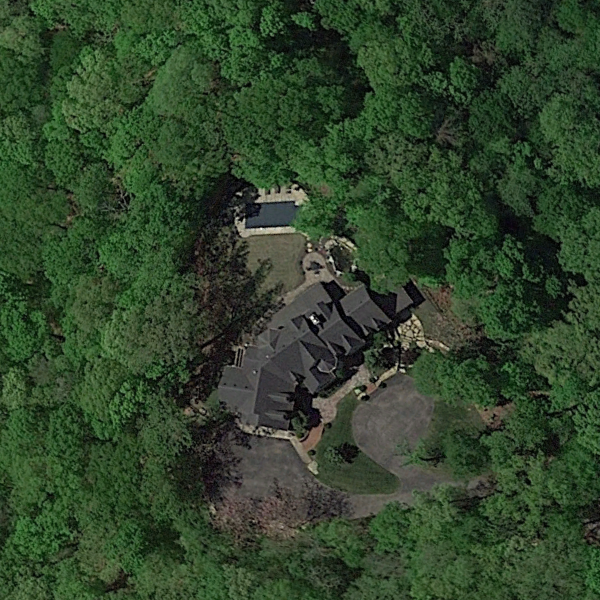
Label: SparseResidential